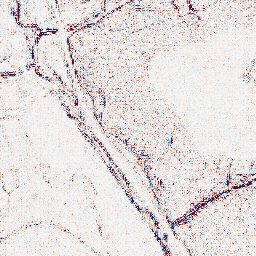
Category: wavelet
Decomposition family: wavelet_dwt
Decomposition parameters: wavelet: db2
level: 1
Upsampling method: nearest
Upsampling parameters: scale: 8
Upsampling scale: 8